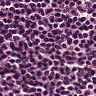
Metastatic tissue present: no